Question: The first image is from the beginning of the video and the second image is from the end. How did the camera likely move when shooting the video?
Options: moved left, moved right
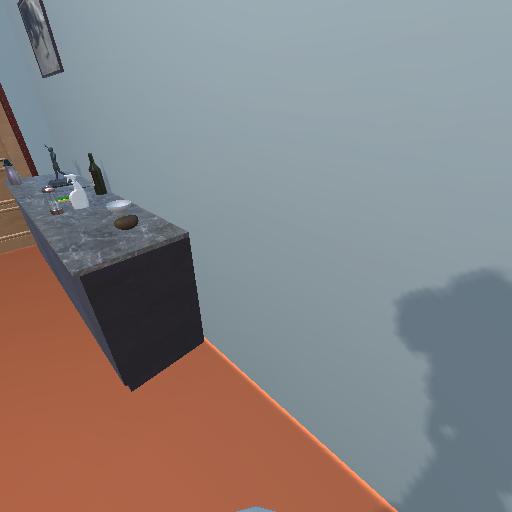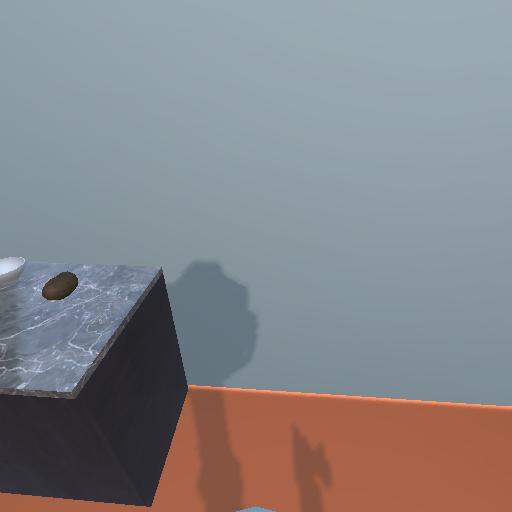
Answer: moved left